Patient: sex M, age 78
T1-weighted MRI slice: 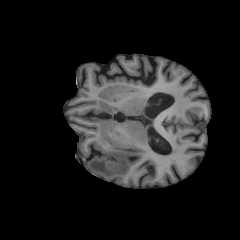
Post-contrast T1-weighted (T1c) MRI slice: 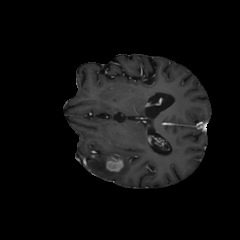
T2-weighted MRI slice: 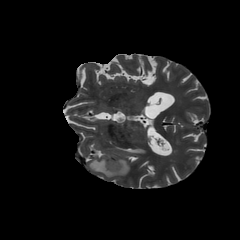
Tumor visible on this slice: yes
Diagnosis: Glioblastoma, IDH-wildtype
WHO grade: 4